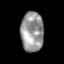
Tissue: skin
Cell type: Epithelial cells
Senescence score: 0.2669
Nuclear area (px): 886
Mean DAPI intensity: 152.336